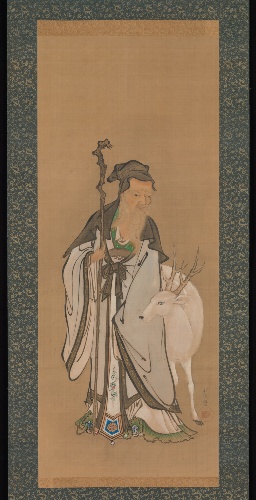
Artist: Kano Tanshin Moromichi
Artist bio: Japanese, 1785–1835
Date: 19th century
Object type: Hanging scroll
Classification: Paintings
Medium: Hanging scroll; ink on silk
Culture: Japan
Period: Edo period (1615–1868)
Dimensions: 36 11/16 x 15 in. (93.2 x 38.1 cm)
Department: Asian Art
Credit line: The Harry G. C. Packard Collection of Asian Art, Gift of Harry G. C. Packard, and Purchase, Fletcher, Rogers, Harris Brisbane Dick, and Louis V. Bell Funds, Joseph Pulitzer Bequest, and The Annenberg Fund Inc. Gift, 1975
Accession year: 1975
Repository: Metropolitan Museum of Art, New York, NY
Tags: Deer|Men